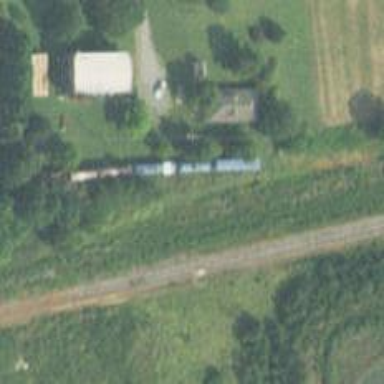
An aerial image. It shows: Preserved rail spur service.